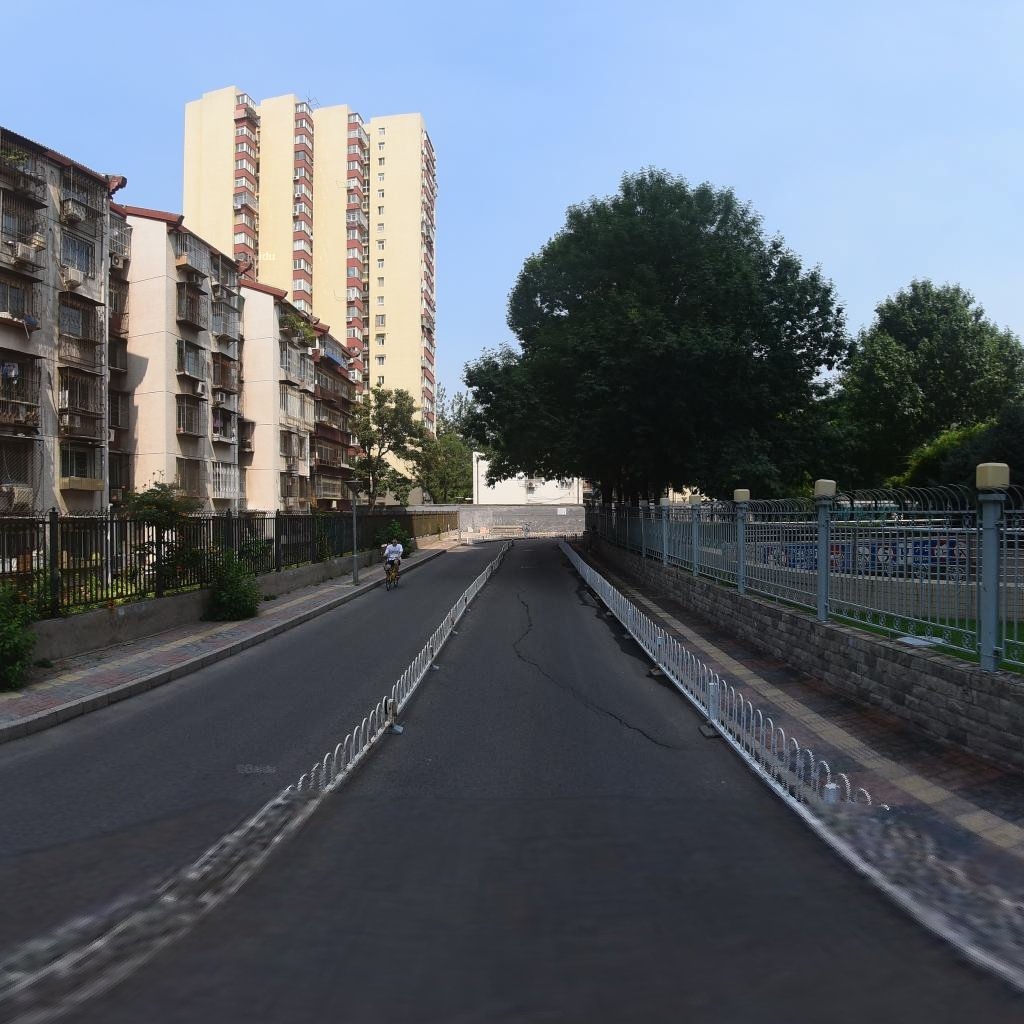
Region: Dongcheng
Road damage annotations: longitudinal crack